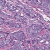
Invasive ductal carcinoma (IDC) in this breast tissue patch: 1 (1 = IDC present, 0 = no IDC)